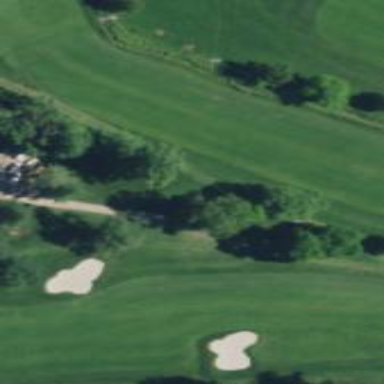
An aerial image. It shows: Grassy area designated as golf fairway.